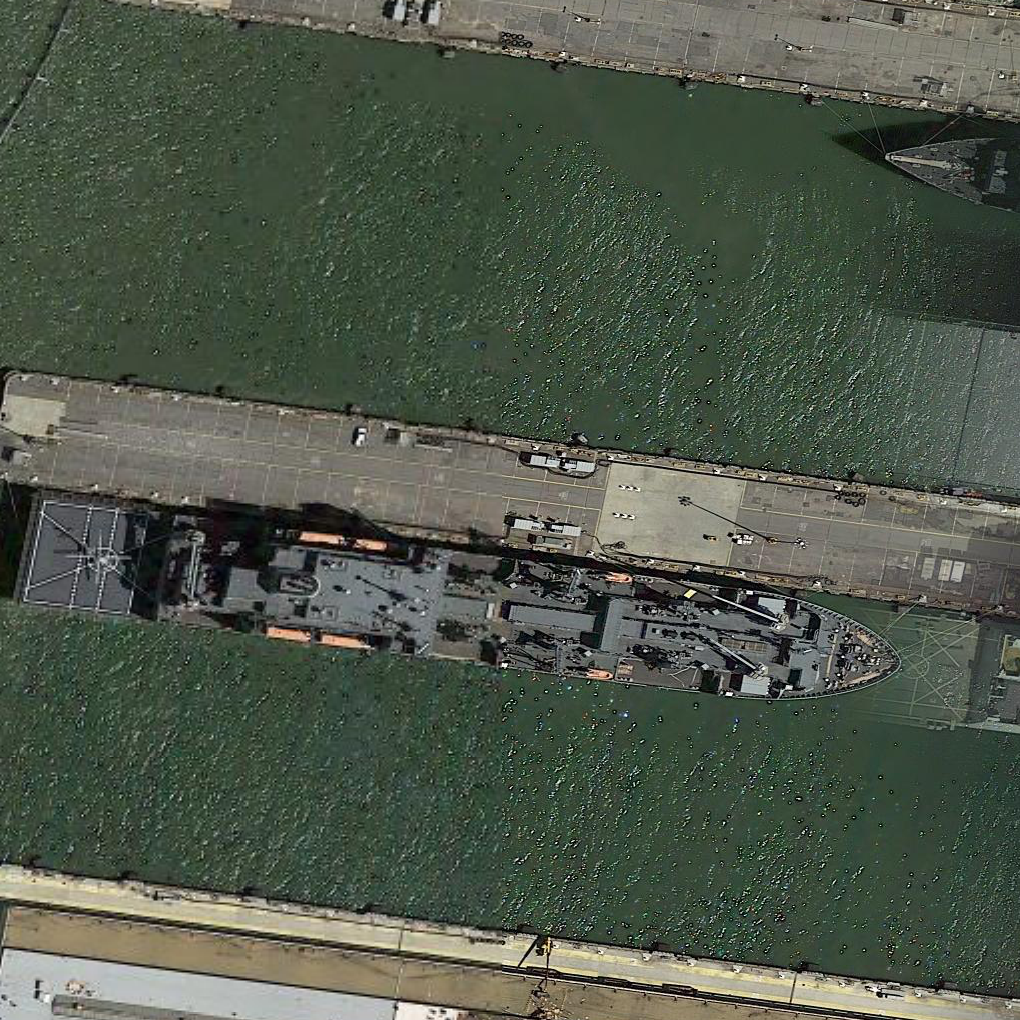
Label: Crane_ship